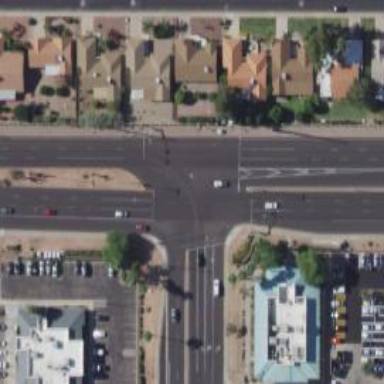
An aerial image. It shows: Solid stop line on the road.